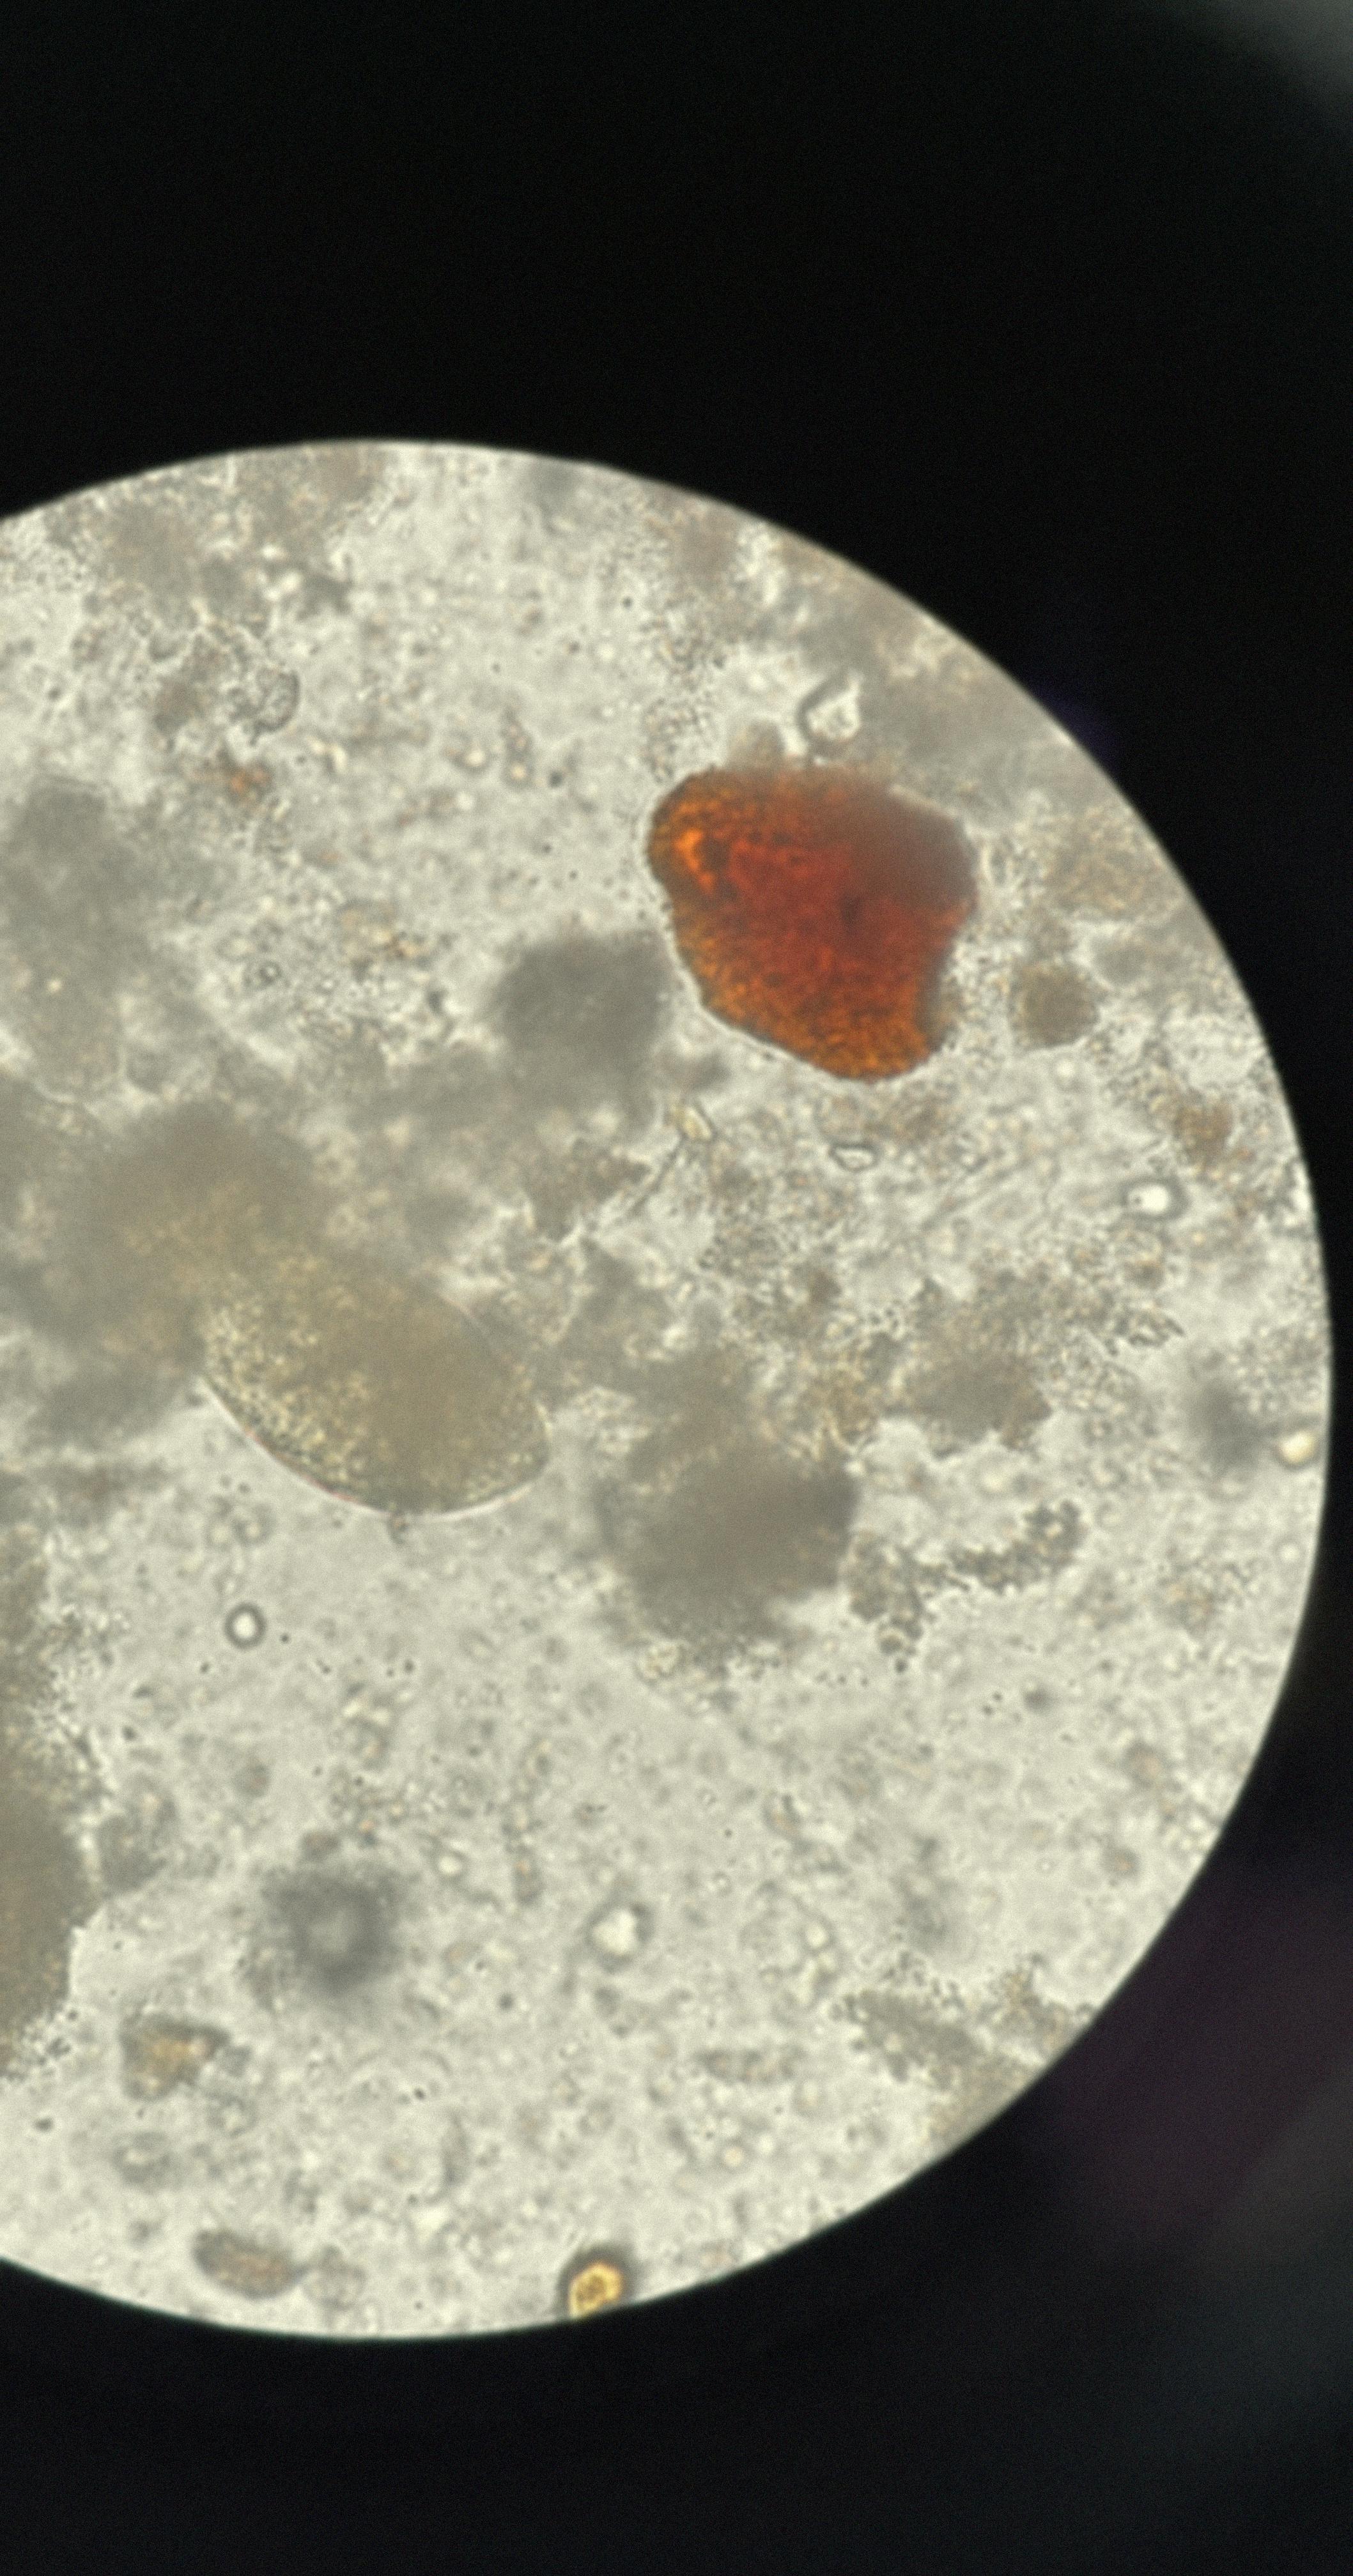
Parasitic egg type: Fasciolopsis buski